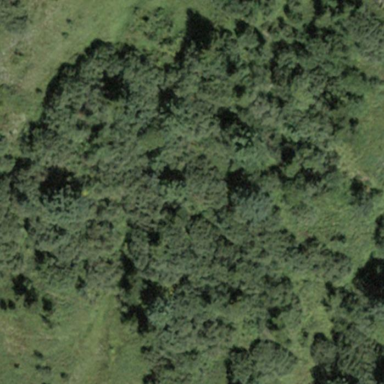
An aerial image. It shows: Beautiful woodland area.